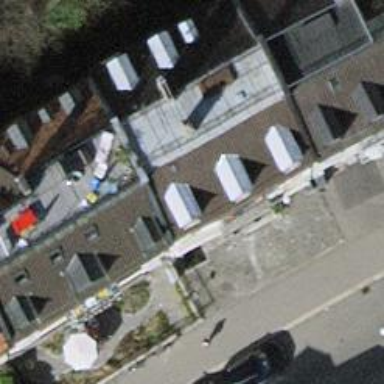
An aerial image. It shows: Café.